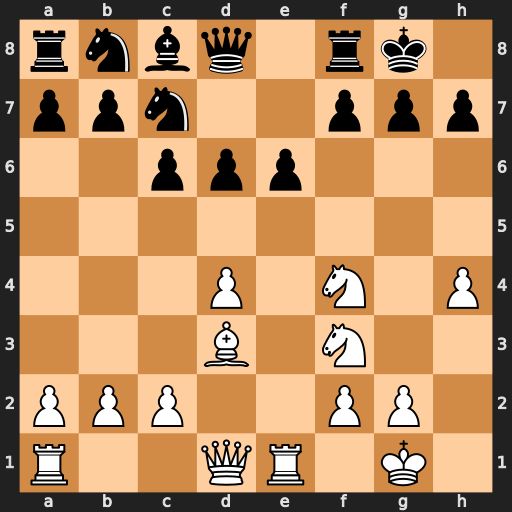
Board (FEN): rnbq1rk1/ppn2ppp/2ppp3/8/3P1N1P/3B1N2/PPP2PP1/R2QR1K1
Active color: w
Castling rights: -
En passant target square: -
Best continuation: Bxh7+ Kxh7 Ng5+ Qxg5 hxg5